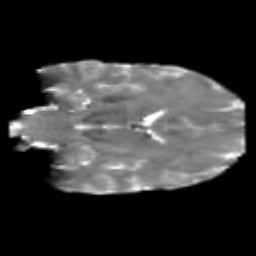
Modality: T2w
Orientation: coronal
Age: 44
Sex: female
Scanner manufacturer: siemens
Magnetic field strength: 3 T
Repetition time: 1.8 s
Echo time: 0.07 s